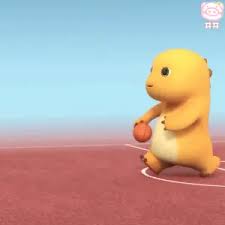
Label: nailong